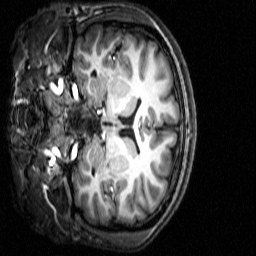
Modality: T1w
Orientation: coronal